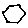
Label: hexagon